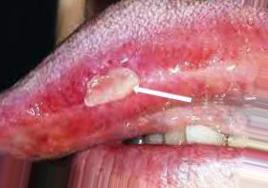
Condition: Mouth Ulcer